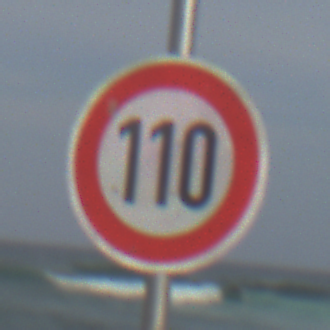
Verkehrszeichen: Geschwindigkeit110
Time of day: MorningAfternoon
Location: Outdoor (Suburban)
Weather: PartlyCloudy
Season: NotSpecified
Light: Natural